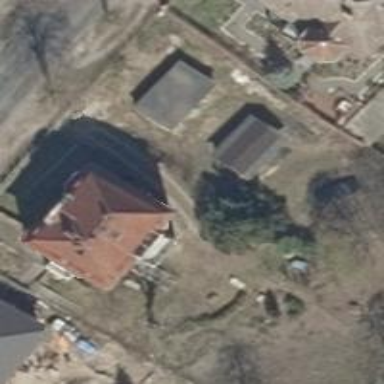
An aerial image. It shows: Residential building with mansard roof.